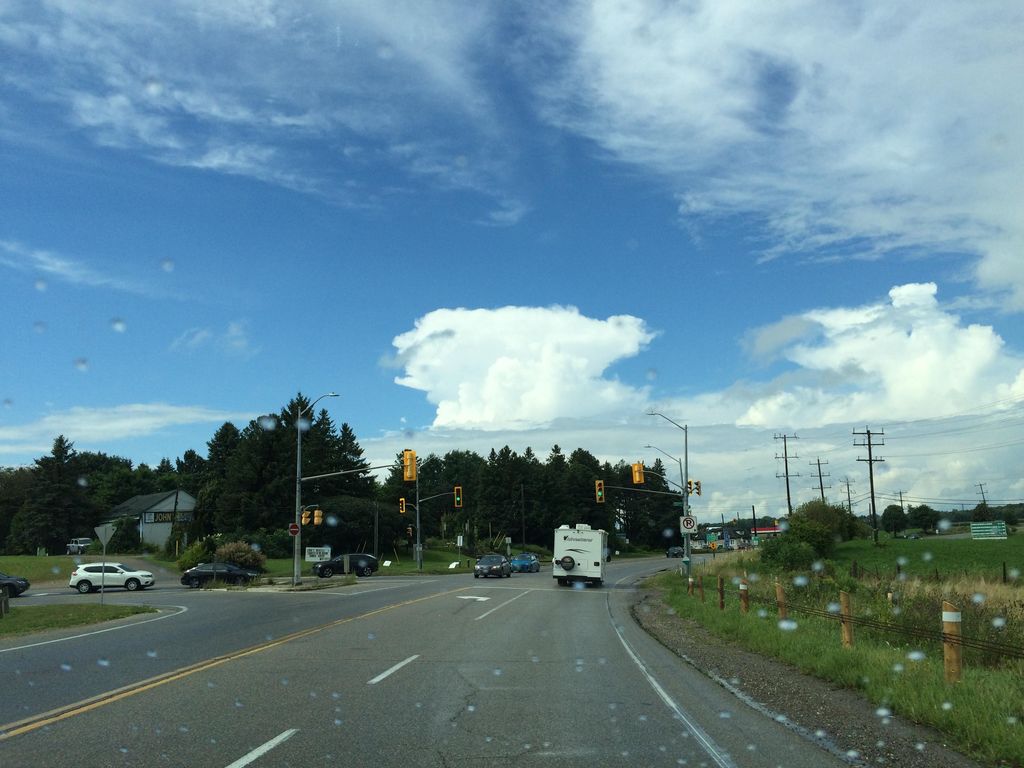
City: kitchener-waterloo